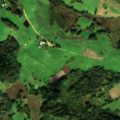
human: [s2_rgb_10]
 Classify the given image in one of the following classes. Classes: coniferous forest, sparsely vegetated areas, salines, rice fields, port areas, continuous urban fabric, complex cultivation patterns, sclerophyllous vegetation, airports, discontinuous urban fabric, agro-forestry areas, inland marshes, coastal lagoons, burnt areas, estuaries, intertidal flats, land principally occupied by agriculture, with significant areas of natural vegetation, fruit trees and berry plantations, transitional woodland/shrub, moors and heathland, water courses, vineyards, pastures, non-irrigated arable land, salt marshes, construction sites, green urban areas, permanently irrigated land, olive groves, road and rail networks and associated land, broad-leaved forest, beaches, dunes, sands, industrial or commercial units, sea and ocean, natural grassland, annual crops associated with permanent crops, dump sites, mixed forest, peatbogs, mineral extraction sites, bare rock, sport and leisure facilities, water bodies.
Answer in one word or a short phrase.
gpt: pastures, complex cultivation patterns, land principally occupied by agriculture, with significant areas of natural vegetation, mixed forest